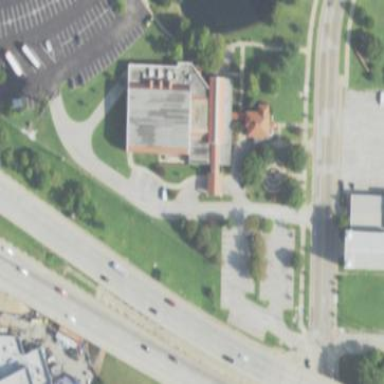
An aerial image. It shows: Arts center housed in building.